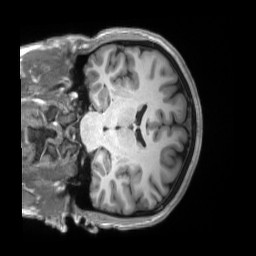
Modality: T1w
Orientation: coronal
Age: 20
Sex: male
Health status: ill
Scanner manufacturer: siemens
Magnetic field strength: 3 T
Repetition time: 2.2 s
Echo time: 0.00157 s